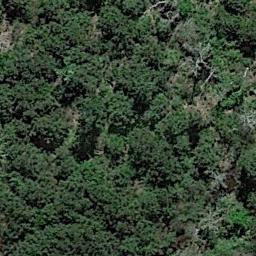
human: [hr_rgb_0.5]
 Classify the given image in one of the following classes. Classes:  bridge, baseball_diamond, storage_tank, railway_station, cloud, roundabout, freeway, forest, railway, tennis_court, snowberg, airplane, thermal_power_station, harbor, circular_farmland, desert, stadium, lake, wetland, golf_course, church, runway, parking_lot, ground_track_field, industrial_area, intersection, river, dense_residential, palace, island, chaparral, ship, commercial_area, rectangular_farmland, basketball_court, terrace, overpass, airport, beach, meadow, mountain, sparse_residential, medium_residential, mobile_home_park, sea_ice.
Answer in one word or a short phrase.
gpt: forest